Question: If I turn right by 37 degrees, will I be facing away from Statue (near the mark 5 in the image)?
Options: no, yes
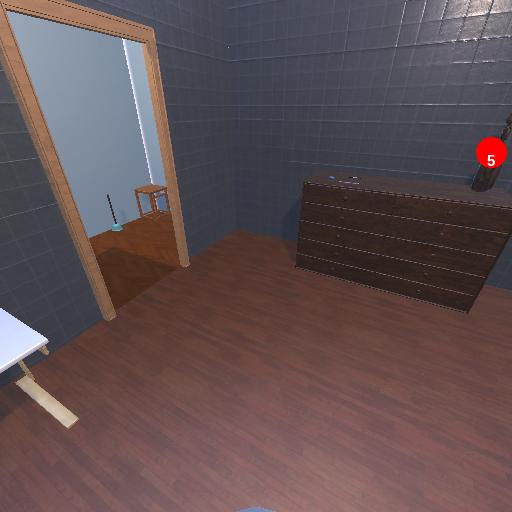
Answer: no